Interaction volume radius: 10 \u00c5
Interaction volume height: 30 \u00c5
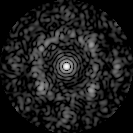
Disorder parameter: 0.6836